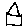
Label: house